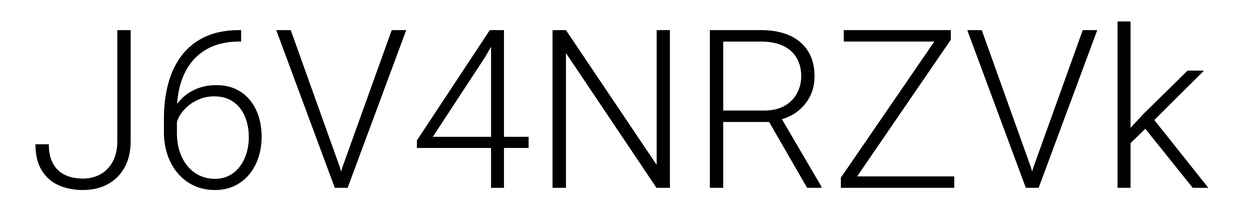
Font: Roboto_Light